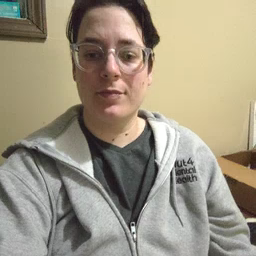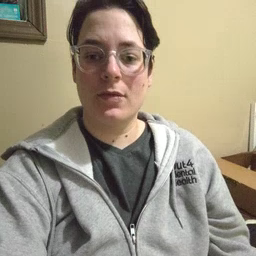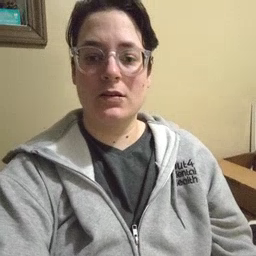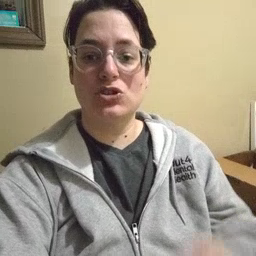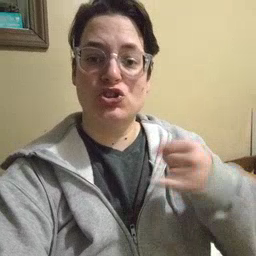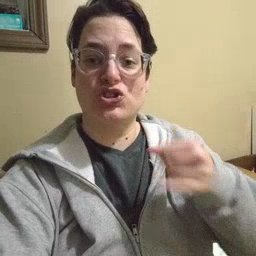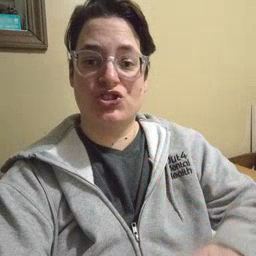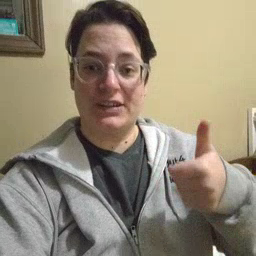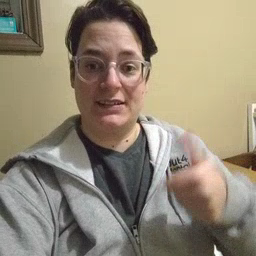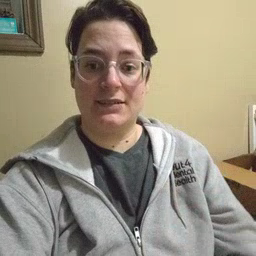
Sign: jeans